Question: i'm trying to make a rails form and aligning multiple check_boxes over an image , the layout works fine when i'm using Chrome browser but when i'm using other browsers eg. Firefox Safari the check boxes are offset, this is the Chrome layout
This is my form code
'''
<div id="container-test">
<div class="pagination">
<div class="pagination bgg">
<%=f.check_box :var, :style => "vertical-align: -450px; margin-left: 58px" %>
<%=f.check_box :var1, :style => "vertical-align: -430px; margin-left: 4px" %>
<%=f.check_box :var2, :style => "vertical-align: -410px; margin-left: -37px" %>
<%=f.check_box :var3, :style => "vertical-align: -430px; margin-left: -35px" %>
<%=f.check_box :var4, :style => "vertical-align: -395px; margin-left: 4px" %>
<%=f.check_box :var5, :style => "vertical-align: -370px; margin-left: 4px" %>
<%=f.check_box :var6, :style => "vertical-align: -344px; margin-left: -42px" %>
<%=f.check_box :var7, :style => "vertical-align: -370px; margin-left: -34px" %>
<%=f.check_box :var8, :style => "vertical-align: -333px; margin-left: 17px" %>
<%=f.check_box :var9, :style => "vertical-align: -303px; margin-left: 10px" %>
<%=f.check_box :var10, :style => "vertical-align: -303px; margin-left: -64px" %>
<%=f.check_box :var11, :style => "vertical-align: -273px; margin-left: 4px" %>
<%=f.check_box :var12, :style => "vertical-align: -263px; margin-left: 2px" %>
<%=f.check_box :var13, :style => "vertical-align: -244px; margin-left: 5px" %>
<%=f.check_box :var14, :style => "vertical-align: -244px; margin-left: -60px" %>
<%=f.check_box :var15, :style => "vertical-align: -222px; margin-left: 4px" %>
<%=f.check_box :var16, :style => "vertical-align: -212px; margin-left: 3px" %>
<%=f.check_box :var17, :style => "vertical-align: -194px; margin-left: 4px" %>
<%=f.check_box :var18, :style => "vertical-align: -194px; margin-left: -60px" %>
<%=f.check_box :var19, :style => "vertical-align: -170px; margin-left: 4px" %>
<%=f.check_box :var20, :style => "vertical-align: -163px; margin-left: 30px" %>
<%=f.check_box :var21, :style => "vertical-align: -132px; margin-left: -22px" %>
<%=f.check_box :var22, :style => "vertical-align: -136px; margin-left: -40px" %>
<%=f.check_box :var23, :style => "vertical-align: -160px; margin-left: -14px" %>
<%=f.check_box :var24, :style => "vertical-align: -124px; margin-left: 40px" %>
<%=f.check_box :var25, :style => "vertical-align: -96px; margin-left: -2px" %>
<%=f.check_box :var26, :style => "vertical-align: -94px; margin-left: -40px" %>
<%=f.check_box :var27, :style => "vertical-align: -112px; margin-left: -30px" %>
<%=f.check_box :var28, :style => "vertical-align: -124px; margin-left: 58px" %>
<%=f.check_box :var29, :style => "vertical-align: -90px; margin-left: 8px" %>
<%=f.check_box :var30, :style => "vertical-align: -82px; margin-left: -40px" %>
<%=f.check_box :var31, :style => "vertical-align: -100px; margin-left: -36px" %>
<%=f.check_box :var32, :style => "vertical-align: -88px; margin-left: 50px" %>
<%=f.check_box :var33, :style => "vertical-align: -118px; margin-left: 6px" %>
<%=f.check_box :var34, :style => "vertical-align: -96px; margin-left: 4px" %>
<%=f.check_box :var35, :style => "vertical-align: -80px; margin-left: -36px" %>
</div>
</div>
<% end %>
'''
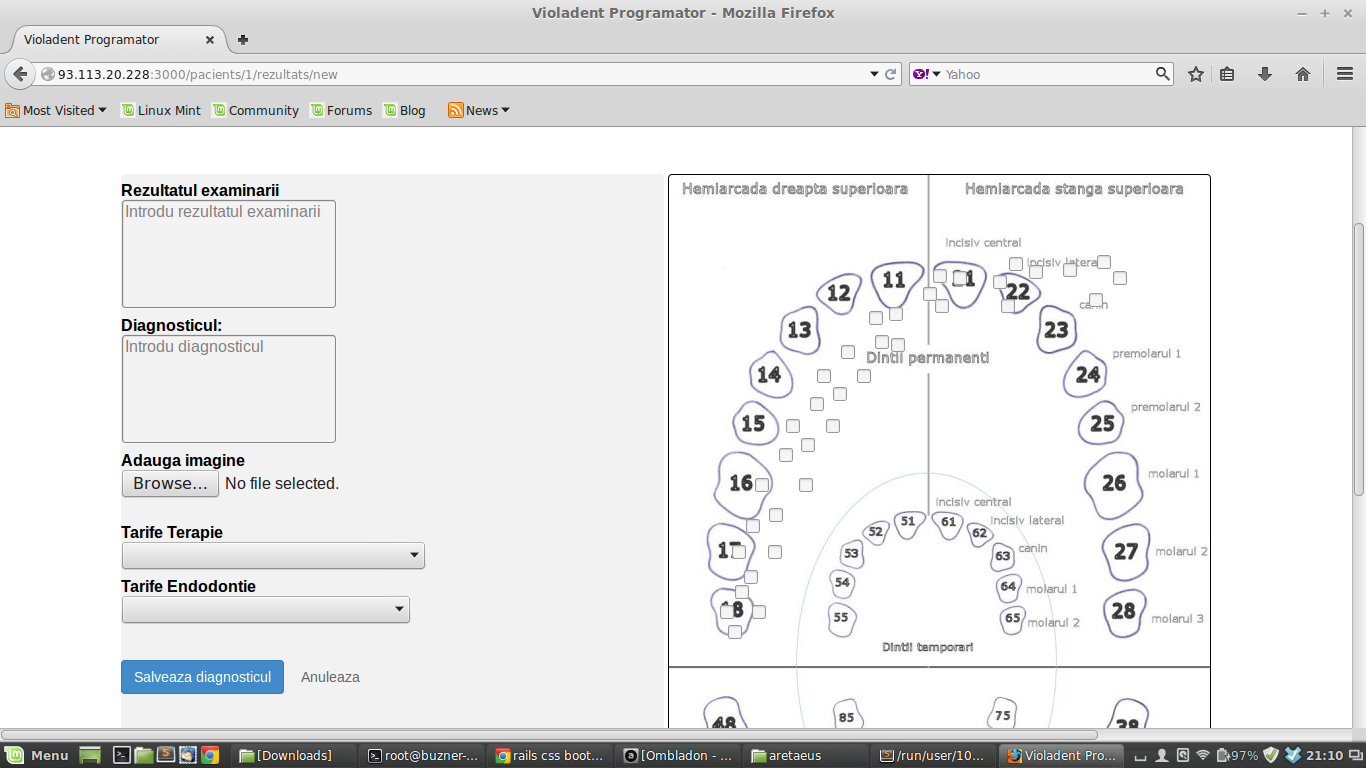
Answer: You are using properties as different browsers can handle it differently( which you just encountered). Simplest solution to your problem would be to . This will always align your checkboxes according to the image. You need to do something like:
'''
#some-id-of-image{
position: relative;
}
#checkbox-1{
position: absolute;
left: 30px; // change them accordingly
top: 20px; // change them accordingly
}
'''
For details checkout <URL>